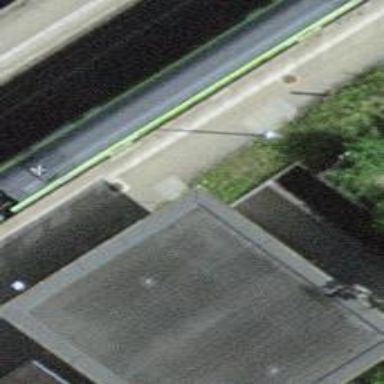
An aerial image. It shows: Road with steps.